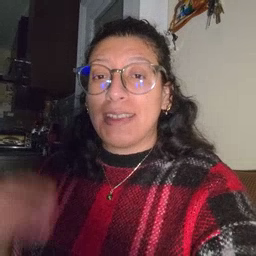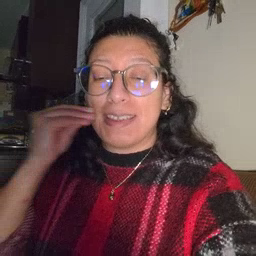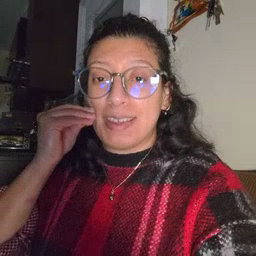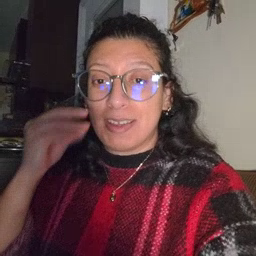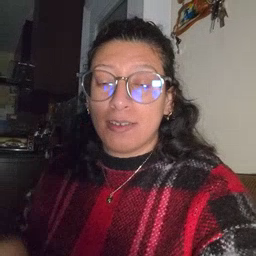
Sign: kiss